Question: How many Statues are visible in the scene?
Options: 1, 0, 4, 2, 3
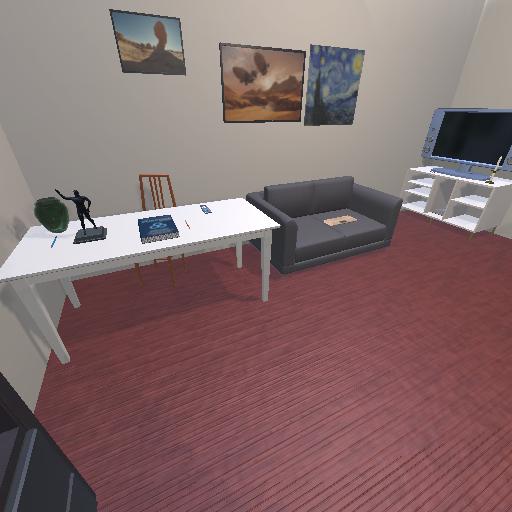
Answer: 1